Field crop: maize
Growth stage: 2
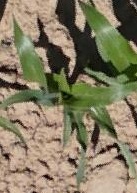
Species: maize